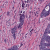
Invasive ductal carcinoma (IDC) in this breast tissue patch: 1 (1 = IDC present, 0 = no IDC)